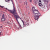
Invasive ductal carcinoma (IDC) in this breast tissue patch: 1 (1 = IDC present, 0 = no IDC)